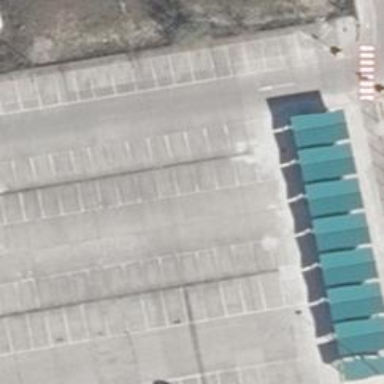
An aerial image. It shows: Road serving as parking aisle.